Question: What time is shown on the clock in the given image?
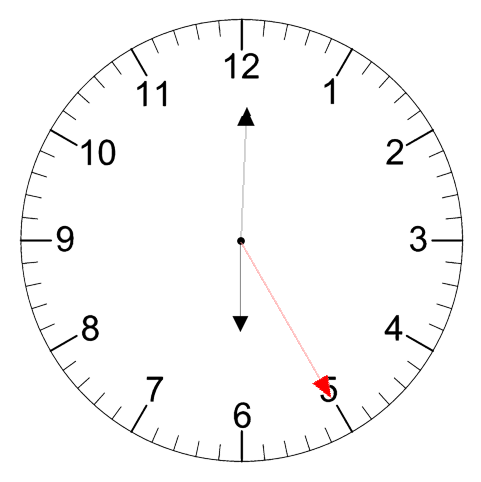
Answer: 06:00:25